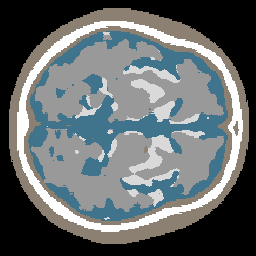
Label: no_lesion